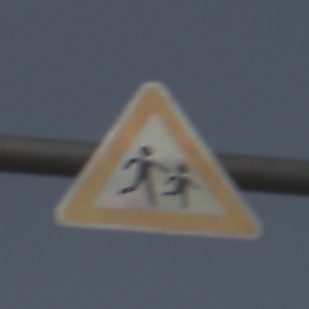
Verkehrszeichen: KinderLinks
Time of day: MorningAfternoon
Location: Outdoor (Nature)
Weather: PartlyCloudy
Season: NotSpecified
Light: Natural